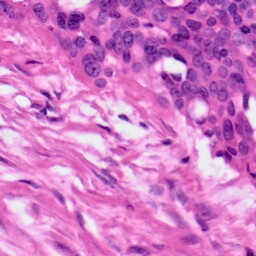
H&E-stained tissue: Ovarian